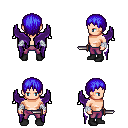
a pixel art fantasy rpg character, male body template, human, light skin, purple wings, magenta pants, blue plain hairstyle, white cloth bandages, black shoes, dagger, four views (front, back, left, right), 2x2 character sprite sheet, small pixel art, hard edges, no anti-aliasing